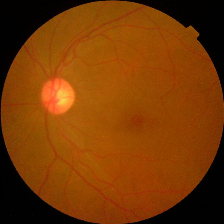
Diabetic retinopathy grade: No DR